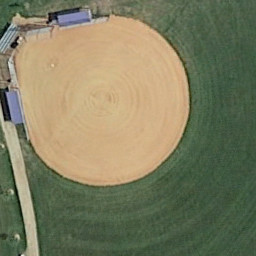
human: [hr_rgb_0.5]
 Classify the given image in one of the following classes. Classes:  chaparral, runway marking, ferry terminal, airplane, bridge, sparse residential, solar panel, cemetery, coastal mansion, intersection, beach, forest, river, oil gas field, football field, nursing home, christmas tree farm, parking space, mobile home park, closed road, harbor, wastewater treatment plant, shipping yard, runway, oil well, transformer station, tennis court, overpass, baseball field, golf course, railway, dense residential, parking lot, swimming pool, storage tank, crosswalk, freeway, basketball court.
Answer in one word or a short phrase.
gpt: baseball field